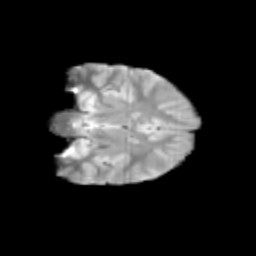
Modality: T2w
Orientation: coronal
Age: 12
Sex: female
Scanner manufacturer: siemens
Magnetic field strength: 3 T
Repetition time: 3.8 s
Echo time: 0.07 s